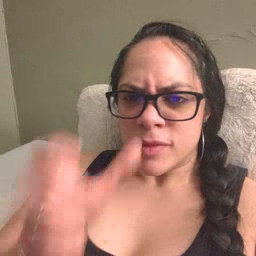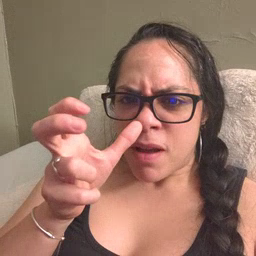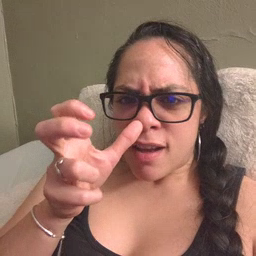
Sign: bug